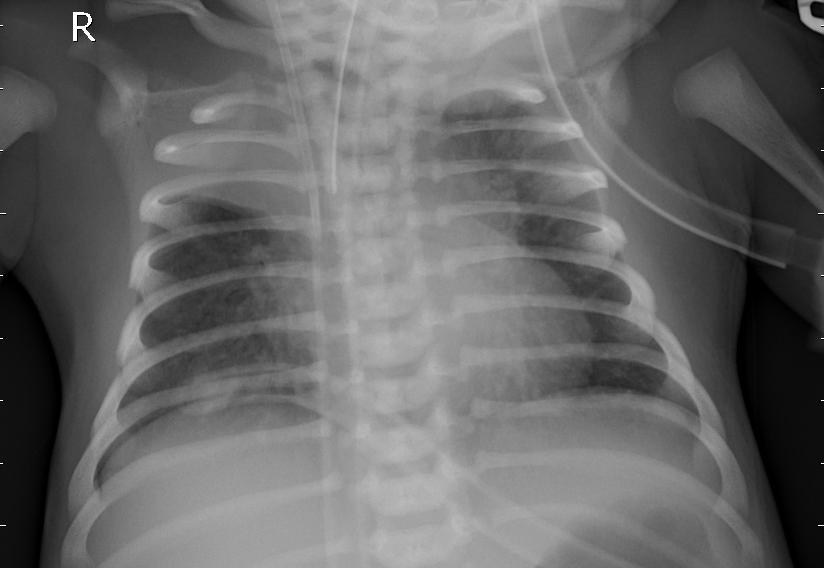
Diagnosis: PNEUMONIA